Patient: sex M, age 22
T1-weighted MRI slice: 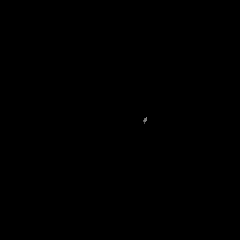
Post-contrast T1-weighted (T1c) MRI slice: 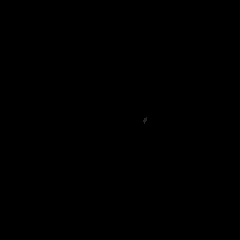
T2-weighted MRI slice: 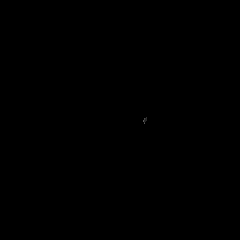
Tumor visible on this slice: no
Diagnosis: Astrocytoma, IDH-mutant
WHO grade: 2